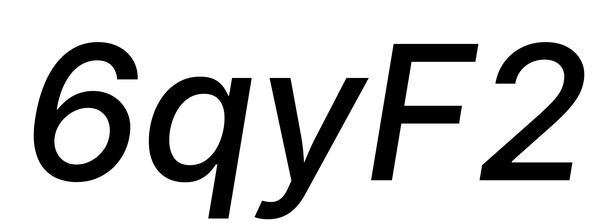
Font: Inter-Italic_Medium_Italic